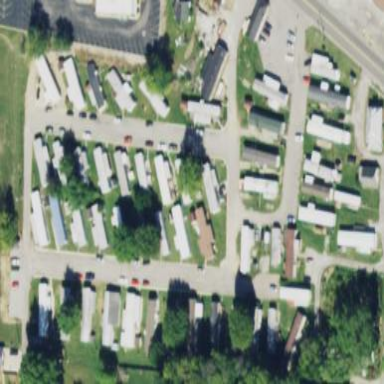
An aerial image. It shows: Residential area known as trailer park.